Interaction volume radius: 5 \u00c5
Interaction volume height: 10 \u00c5
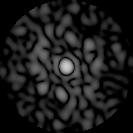
Disorder parameter: 0.8708